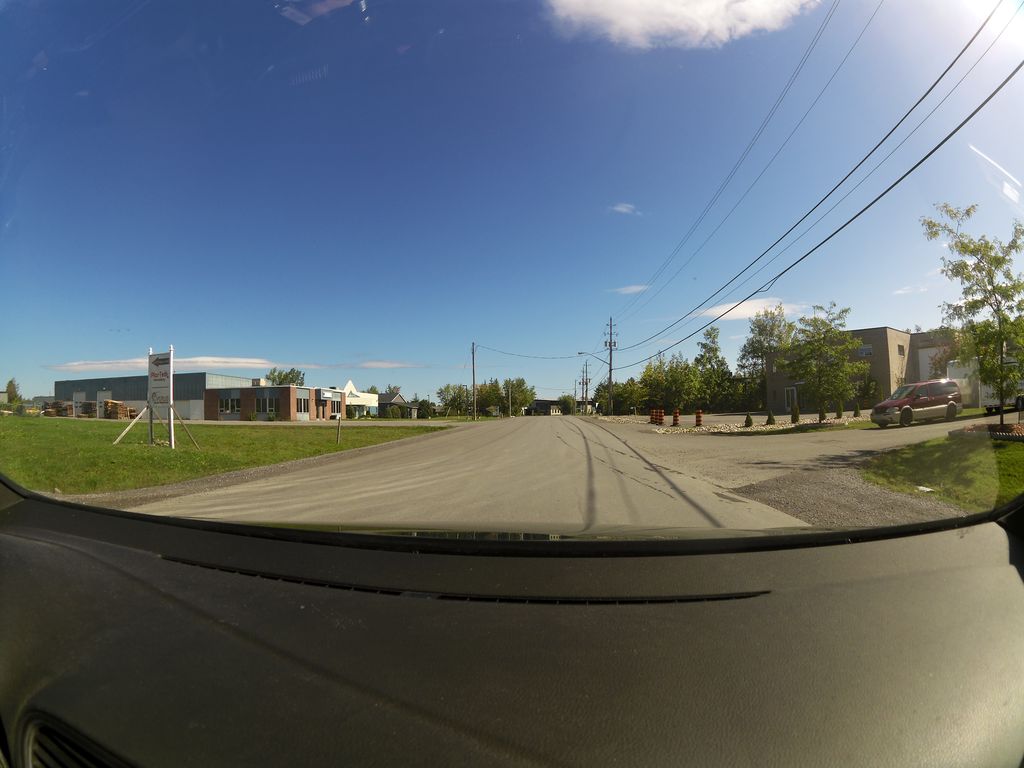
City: ottawa-gatineau